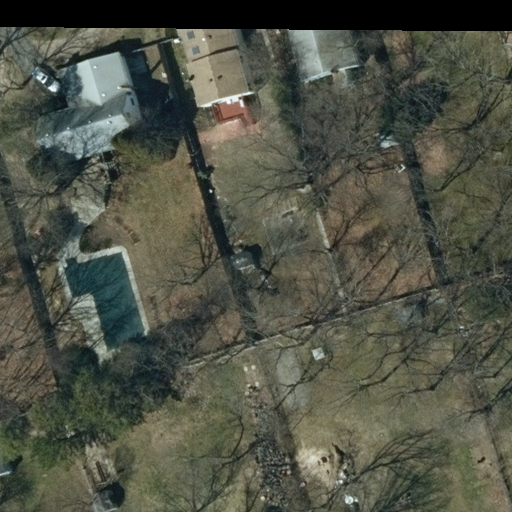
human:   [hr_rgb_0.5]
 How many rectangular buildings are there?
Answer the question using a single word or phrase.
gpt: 4

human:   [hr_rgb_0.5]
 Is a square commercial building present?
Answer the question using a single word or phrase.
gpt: no

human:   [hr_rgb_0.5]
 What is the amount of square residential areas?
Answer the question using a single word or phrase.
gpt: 0

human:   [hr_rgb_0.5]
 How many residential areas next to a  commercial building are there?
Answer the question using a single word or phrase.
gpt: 0

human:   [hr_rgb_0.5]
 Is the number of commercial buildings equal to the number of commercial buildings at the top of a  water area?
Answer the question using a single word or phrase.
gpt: yes

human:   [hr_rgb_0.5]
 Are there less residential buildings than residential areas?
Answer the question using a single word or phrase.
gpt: no

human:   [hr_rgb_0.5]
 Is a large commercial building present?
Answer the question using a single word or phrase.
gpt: no

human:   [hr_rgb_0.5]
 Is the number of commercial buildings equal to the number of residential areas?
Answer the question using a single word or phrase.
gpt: no

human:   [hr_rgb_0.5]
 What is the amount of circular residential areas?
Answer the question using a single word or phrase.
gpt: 0

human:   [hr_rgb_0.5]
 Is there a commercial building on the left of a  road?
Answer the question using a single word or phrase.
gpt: no

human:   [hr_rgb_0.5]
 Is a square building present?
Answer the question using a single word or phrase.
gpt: no

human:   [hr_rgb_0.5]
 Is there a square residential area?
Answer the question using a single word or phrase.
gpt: no

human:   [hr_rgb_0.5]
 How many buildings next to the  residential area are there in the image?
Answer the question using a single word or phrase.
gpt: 7

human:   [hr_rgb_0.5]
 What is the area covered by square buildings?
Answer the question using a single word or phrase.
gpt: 0m2

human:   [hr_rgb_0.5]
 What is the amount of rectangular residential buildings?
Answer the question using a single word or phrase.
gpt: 1

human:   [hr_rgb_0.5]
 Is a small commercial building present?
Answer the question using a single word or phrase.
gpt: no

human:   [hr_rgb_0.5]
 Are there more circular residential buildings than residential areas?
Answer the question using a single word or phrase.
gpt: no

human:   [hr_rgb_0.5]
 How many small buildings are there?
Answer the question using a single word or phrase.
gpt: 4

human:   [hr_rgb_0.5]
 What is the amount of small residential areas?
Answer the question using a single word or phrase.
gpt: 0

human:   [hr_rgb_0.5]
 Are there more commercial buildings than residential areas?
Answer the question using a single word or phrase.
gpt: no

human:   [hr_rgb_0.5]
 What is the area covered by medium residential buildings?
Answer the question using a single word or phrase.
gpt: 730m2

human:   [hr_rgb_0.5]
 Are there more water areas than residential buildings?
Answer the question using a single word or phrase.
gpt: no

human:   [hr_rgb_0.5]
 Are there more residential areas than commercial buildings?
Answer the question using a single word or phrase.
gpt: yes

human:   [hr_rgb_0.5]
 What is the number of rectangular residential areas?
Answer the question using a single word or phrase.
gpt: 1

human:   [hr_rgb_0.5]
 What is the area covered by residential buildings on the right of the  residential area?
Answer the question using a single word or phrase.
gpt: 774m2

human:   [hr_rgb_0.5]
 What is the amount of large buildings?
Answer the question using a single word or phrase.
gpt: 0

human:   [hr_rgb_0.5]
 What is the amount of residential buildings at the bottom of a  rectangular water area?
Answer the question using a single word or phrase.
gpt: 0

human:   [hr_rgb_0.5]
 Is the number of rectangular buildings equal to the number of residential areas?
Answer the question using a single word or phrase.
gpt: no

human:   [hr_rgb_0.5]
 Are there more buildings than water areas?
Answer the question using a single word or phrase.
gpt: yes

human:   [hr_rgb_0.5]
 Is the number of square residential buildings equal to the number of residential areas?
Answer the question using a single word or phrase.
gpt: no

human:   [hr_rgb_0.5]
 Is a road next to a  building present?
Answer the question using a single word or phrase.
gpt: no

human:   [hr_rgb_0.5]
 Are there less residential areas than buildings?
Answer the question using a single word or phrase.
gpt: yes

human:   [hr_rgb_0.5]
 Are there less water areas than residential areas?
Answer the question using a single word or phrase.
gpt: yes

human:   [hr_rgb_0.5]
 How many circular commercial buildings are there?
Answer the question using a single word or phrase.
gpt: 0

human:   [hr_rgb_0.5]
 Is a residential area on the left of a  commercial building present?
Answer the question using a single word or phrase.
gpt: no

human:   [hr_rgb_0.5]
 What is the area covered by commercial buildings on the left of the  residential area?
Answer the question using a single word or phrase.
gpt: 0m2